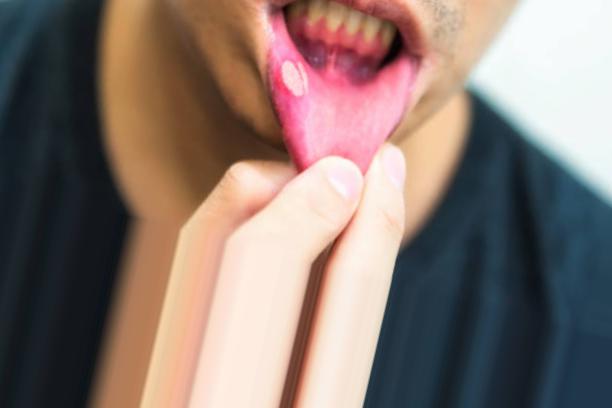
Condition: Mouth Ulcer